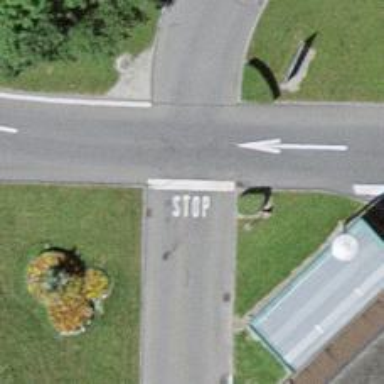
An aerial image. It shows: Stop road.